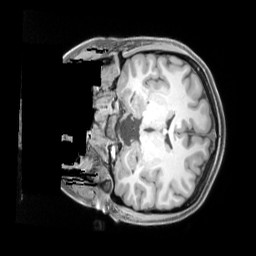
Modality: T1w
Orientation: coronal